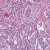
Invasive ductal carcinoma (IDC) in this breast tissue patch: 1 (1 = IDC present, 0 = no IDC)